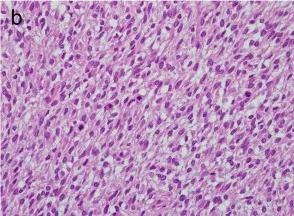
Pathologic findings and photomicrographs of the rumor. (b) Malignant phyllodes tumor showing a marked stromal cell proliferation with brisk mitotic activity, resembling fibrosarcoma (original magnification x 400).
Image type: pathology (h&e)